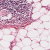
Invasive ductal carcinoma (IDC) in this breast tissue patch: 0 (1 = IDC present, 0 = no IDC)